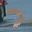
Label: 7